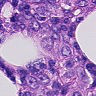
Metastatic tissue present: yes